Question: I want to set the background of my popup menu like in the given image:

Is there any way to set this background for the given popup menu in android? If anyone have any idea please help me in accomplishing this.
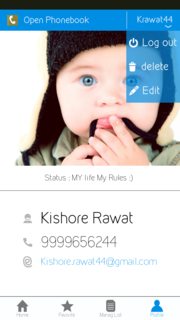
Answer: you can style your pop-up menu in the 'xml' file
Like this:
I simply change the color to #ffffff means Hex white!
'''
<style name="style" parent="android:Theme.Holo.Light">
<item name="android:popupMenuStyle">...</item>
<item name="android:popupAnimationStyle">...</item>
<item name="android:popupBackground">#ffff</item>
<!-- etc etc -->
'''